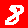
Digit: 8